Question: I have a strange situation where I am checking to insert or update if record exist by array from a loop through html table rows. If I fill 1st first record and leave the second empty, it will insert it to the db but will not accept any inserting later to the second row, instead it will duplicate the 1st row record. interchangablly, If I fill the the second row first. If I fill both of them @ the begining it will insert them both but for any change later it will not recognize (Not found) the second record and it will duplicate the first record?

below is the code:
'''
#region //if exist update else insert inserting code
//Response.Write("<script>alert('InputDate = " + stringList2[6] +
//" and Dept= " + stringList2[7] + " and DeptType= " + stringList2[8] +
//" and DeptSubType= " + stringList2[9] + "')</script>");
con.Open();
//cmd = new SqlCommand("SELECT 1 FROM MainDailyData WHERE Dept= '" + stringList2[7] +
// "' and DeptType = '" + stringList2[8] + "' and DeptSubType= '" + stringList2[9] + "'", con);
cmd = new SqlCommand("SELECT 1 FROM MainDailyData WHERE Dept= @dpt and DeptType = @dptType and DeptSubType= @DptSbType", con);
cmd.Parameters.AddWithValue("@dpt", stringList2[7]);
cmd.Parameters.AddWithValue("@dptType", stringList2[8]);
cmd.Parameters.AddWithValue("@DptSbType", stringList2[9]);
bool fRecordExists = false;
SqlDataReader dr = cmd.ExecuteReader();
//SqlDataReader dr = cmd.ExecuteScalar();
if (dr != null && dr.HasRows)
{
fRecordExists = true;
}
dr.Close();
dr.Dispose();
if (fRecordExists)
{
Response.Write("<script>alert('Found,Update')</script>");
SqlDataAdapter myda = new SqlDataAdapter();
myda.UpdateCommand = new SqlCommand("UPDATE MainDailyData SET Product1 = @Prod1, Product2 = @Prod2, Product3 = @Prod3, Product4 = @Prod4, Product5 = @Prod5, Product6 = @Prod6, InputDate = @InDate, Dept = @Dpt, DeptType = @DptType, DeptSubType = @DptSubType", con);
myda.UpdateCommand.Parameters.Add("@Prod1", SqlDbType.VarChar).Value = stringList2[0];
myda.UpdateCommand.Parameters.Add("@Prod2", SqlDbType.VarChar).Value = stringList2[1];
myda.UpdateCommand.Parameters.Add("@Prod3", SqlDbType.VarChar).Value = stringList2[2];
myda.UpdateCommand.Parameters.Add("@Prod4", SqlDbType.VarChar).Value = stringList2[3];
myda.UpdateCommand.Parameters.Add("@Prod5", SqlDbType.VarChar).Value = stringList2[4];
myda.UpdateCommand.Parameters.Add("@Prod6", SqlDbType.VarChar).Value = stringList2[5];
myda.UpdateCommand.Parameters.Add("@InDate", SqlDbType.VarChar).Value = stringList2[6];
myda.UpdateCommand.Parameters.Add("@Dpt", SqlDbType.VarChar).Value = stringList2[7];
myda.UpdateCommand.Parameters.Add("@DptType", SqlDbType.VarChar).Value = stringList2[8];
myda.UpdateCommand.Parameters.Add("@DptSubType", SqlDbType.VarChar).Value = stringList2[9];
myda.UpdateCommand.ExecuteNonQuery();
}
else
{
Response.Write("<script>alert('not Found,Insert')</script>");
SqlDataAdapter myda = new SqlDataAdapter();
myda.InsertCommand = new SqlCommand("INSERT INTO MainDailyData (Product1,Product2,Product3,Product4,Product5,Product6,InputDate,Dept,DeptType,DeptSubType) VALUES(@Prod1,@Prod2,@Prod3,@Prod4,@Prod5,@Prod6,@InDate,@Dpt,@DptType,@DptSubType)", con);
myda.InsertCommand.Parameters.Add("@Prod1", SqlDbType.VarChar).Value = stringList2[0];
myda.InsertCommand.Parameters.Add("@Prod2", SqlDbType.VarChar).Value = stringList2[1];
myda.InsertCommand.Parameters.Add("@Prod3", SqlDbType.VarChar).Value = stringList2[2];
myda.InsertCommand.Parameters.Add("@Prod4", SqlDbType.VarChar).Value = stringList2[3];
myda.InsertCommand.Parameters.Add("@Prod5", SqlDbType.VarChar).Value = stringList2[4];
myda.InsertCommand.Parameters.Add("@Prod6", SqlDbType.VarChar).Value = stringList2[5];
myda.InsertCommand.Parameters.Add("@InDate", SqlDbType.VarChar).Value = stringList2[6];
myda.InsertCommand.Parameters.Add("@Dpt", SqlDbType.VarChar).Value = stringList2[7];
myda.InsertCommand.Parameters.Add("@DptType", SqlDbType.VarChar).Value = stringList2[8];
myda.InsertCommand.Parameters.Add("@DptSubType", SqlDbType.VarChar).Value = stringList2[9];
myda.InsertCommand.ExecuteNonQuery();
}
con.Close();
#endregion
'''
My apology if this considered a duplication thread but my previous question was different and solved. Thanks.
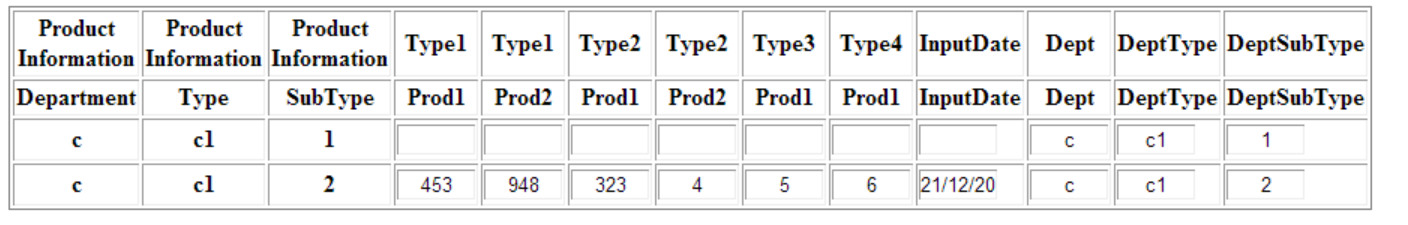
Answer: From my point of view, your update command misses the Where clause and this is strange. This looks to be the cause of the issue, at least I do not see other obvious problems in your code. How do you identify which row to update?
Also, there is no need to call the DataReader.Dispose and DataReader.Close method subsequently. The DataReader.Dispose method calls Close itself.